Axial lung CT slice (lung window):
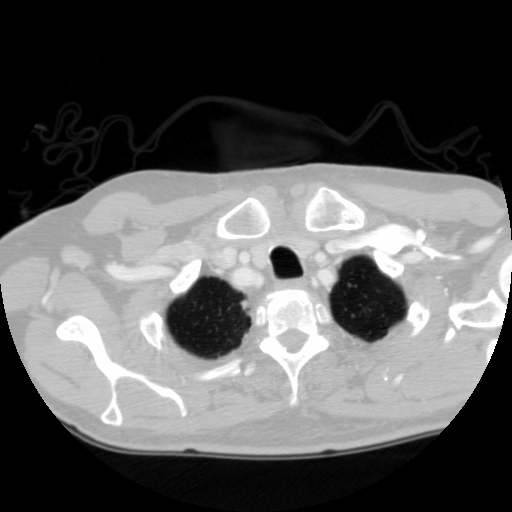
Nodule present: yes
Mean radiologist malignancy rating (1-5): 1